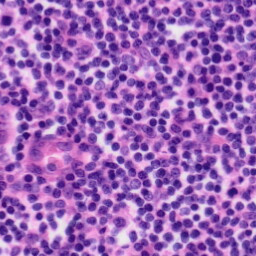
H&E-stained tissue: Tonsil